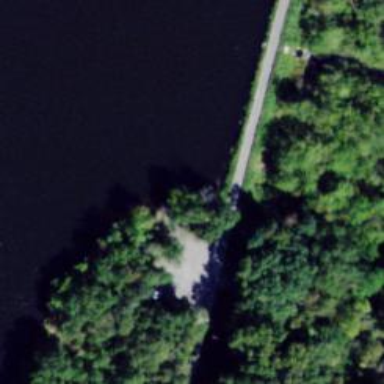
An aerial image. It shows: Slipway on leisure land.